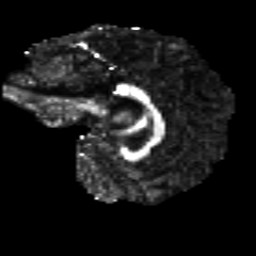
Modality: FA
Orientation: sagittal
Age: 26
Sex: male
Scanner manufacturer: siemens
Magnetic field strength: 3 T
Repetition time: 8.8 s
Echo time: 0.085 s